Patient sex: M
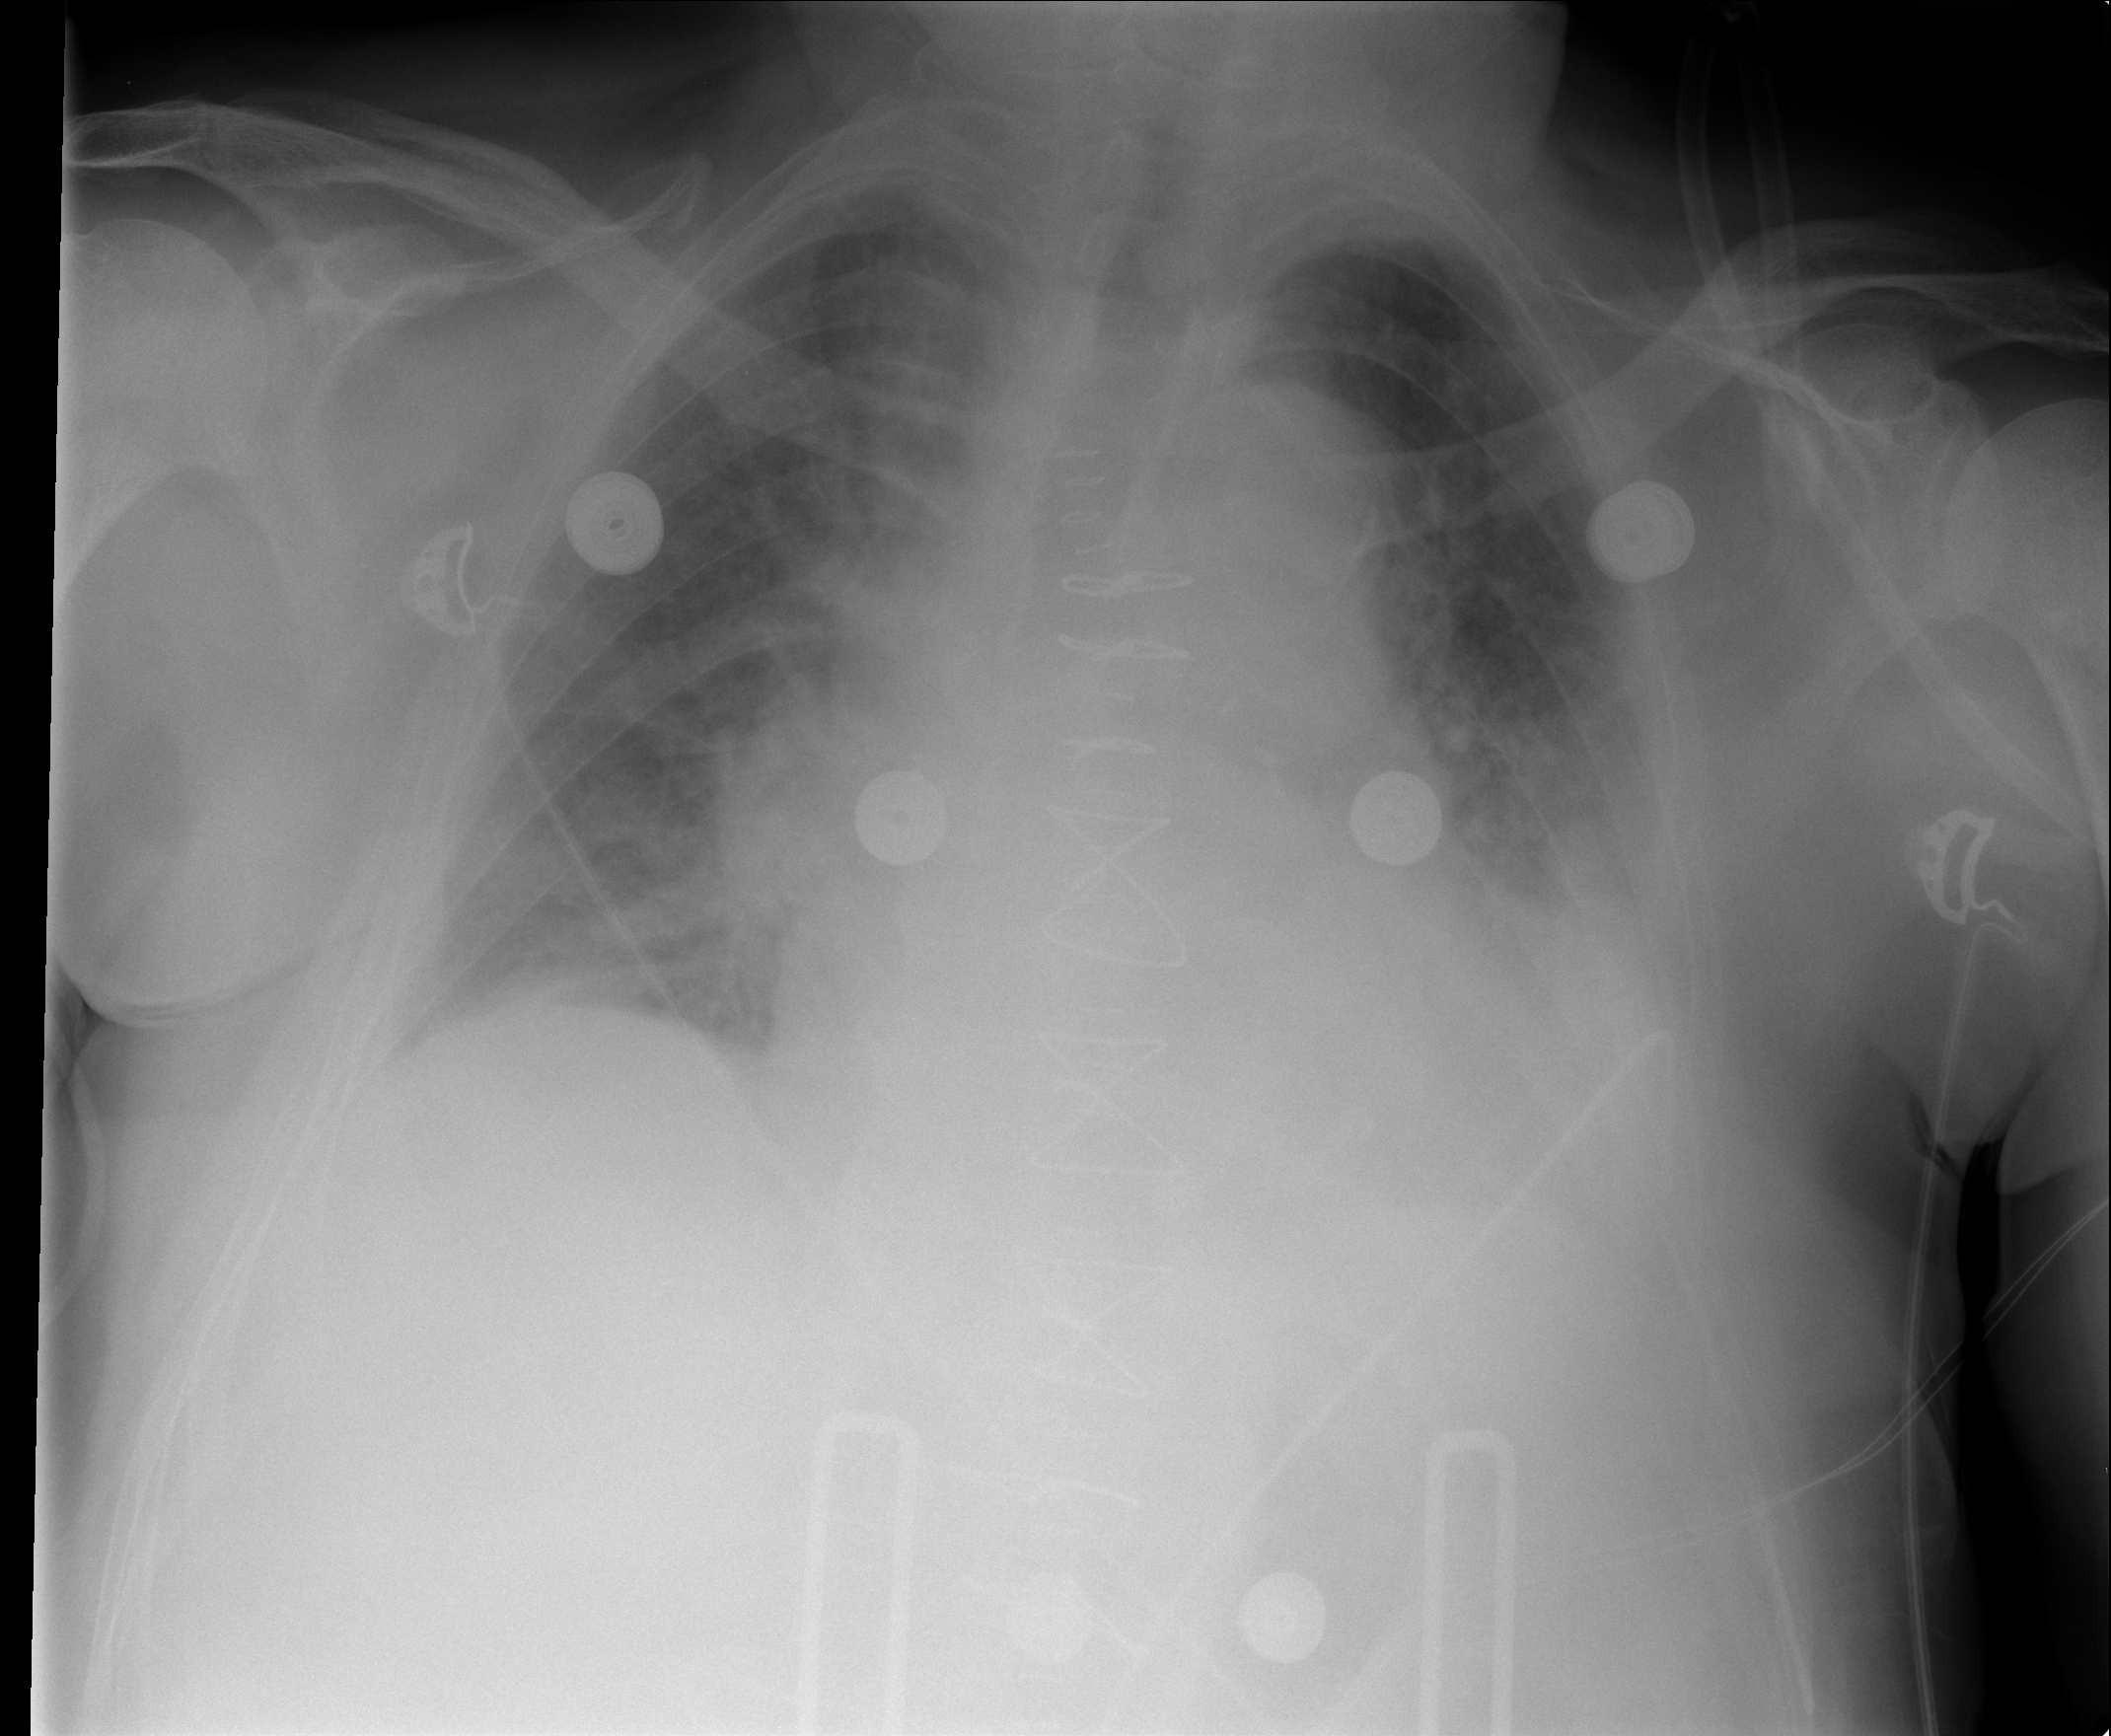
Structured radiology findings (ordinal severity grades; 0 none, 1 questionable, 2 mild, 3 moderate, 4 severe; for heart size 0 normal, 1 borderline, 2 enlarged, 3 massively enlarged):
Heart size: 2
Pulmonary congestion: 2
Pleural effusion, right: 0
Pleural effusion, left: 2
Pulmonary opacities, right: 0
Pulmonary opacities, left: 0
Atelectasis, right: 1
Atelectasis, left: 2